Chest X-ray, AP view. Patient: 48 years old, sex M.
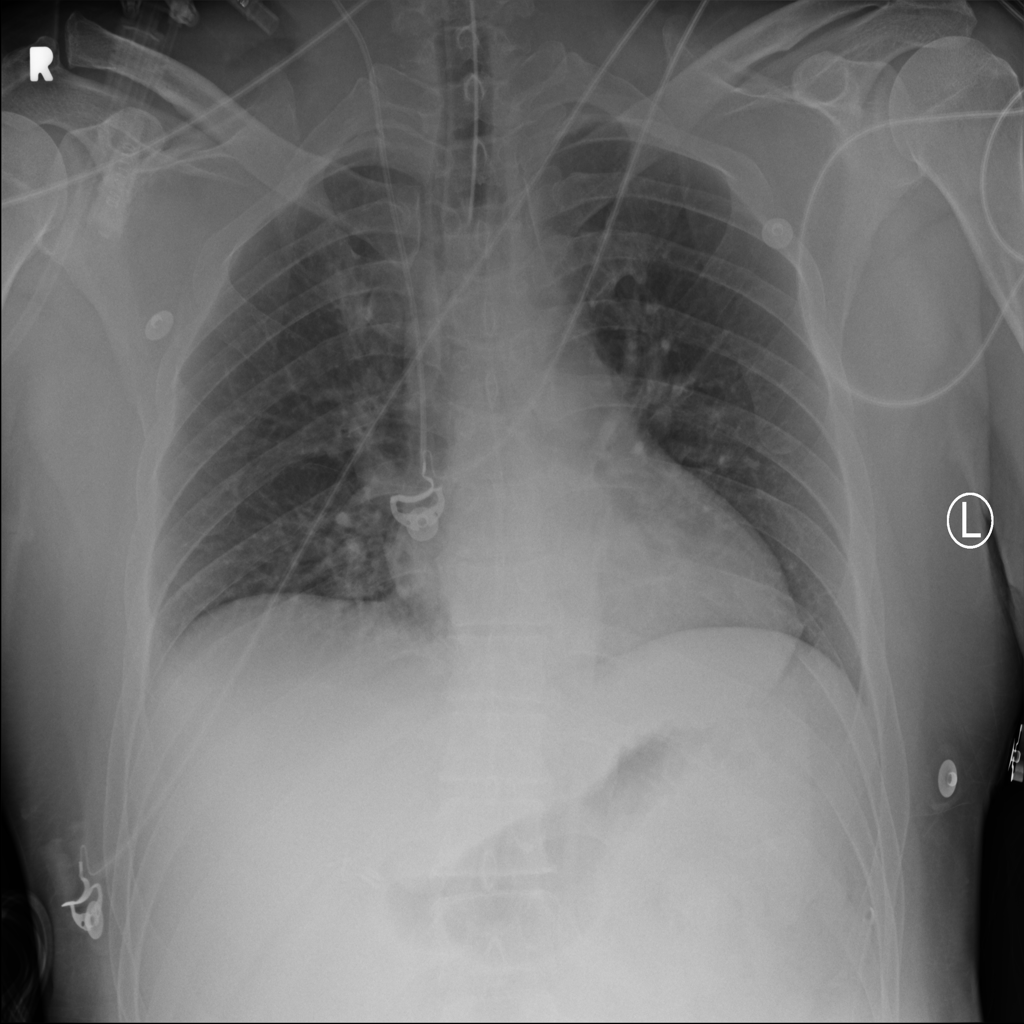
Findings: No Finding